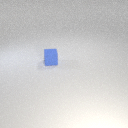
small blue rubber cube